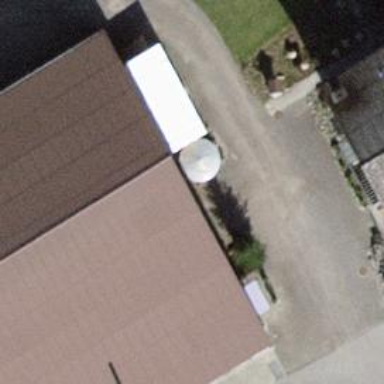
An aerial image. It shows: Farm shop.